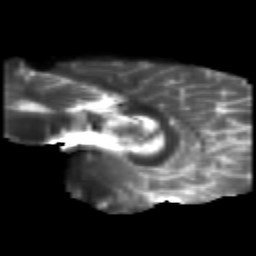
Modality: T2w
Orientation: sagittal
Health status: healthy
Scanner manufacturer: siemens
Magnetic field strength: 3 T
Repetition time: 10 s
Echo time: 0.092 s